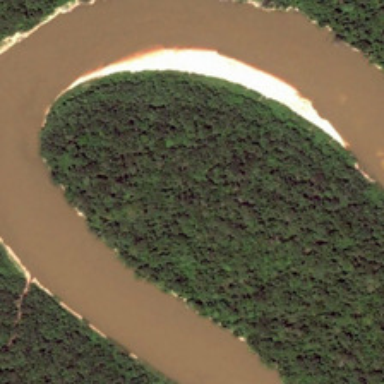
Many green trees are in two sides of a curved yellow river .